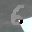
Label: 6